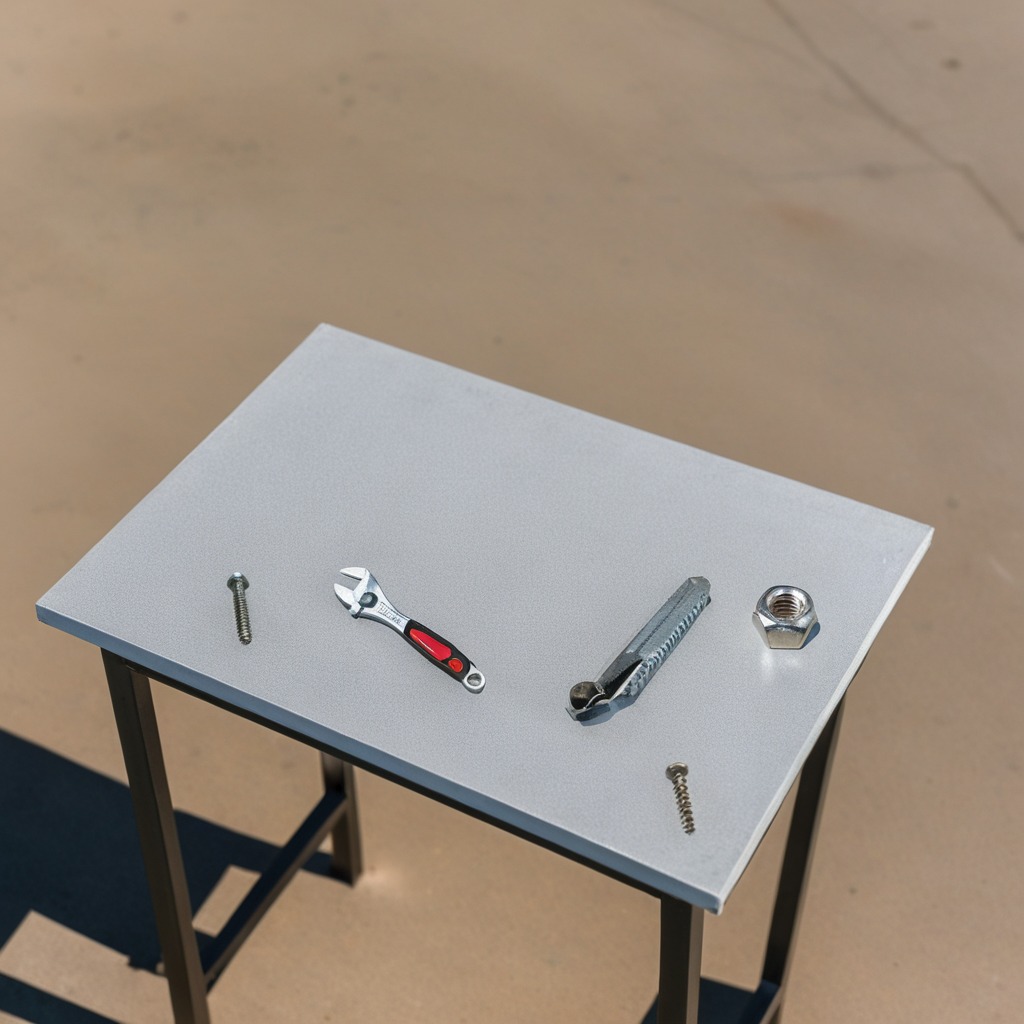
A utility knife, a metal machine screw, a coiled metal spring, a metal nut, and a wrench are lying on the clean utility table.